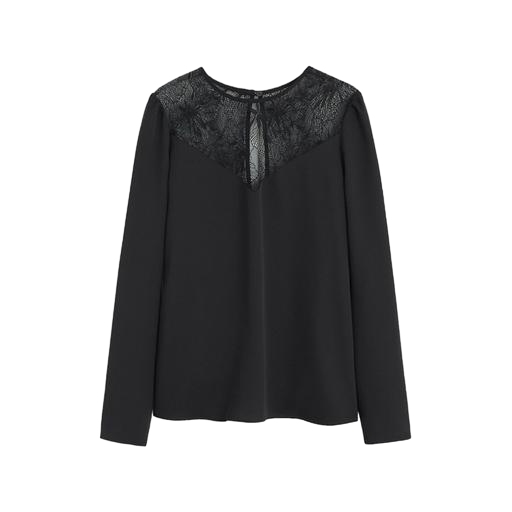
black women's lace-inset fil coupé blouse, black lace-accented top, black long-sleeved lace top, white background